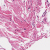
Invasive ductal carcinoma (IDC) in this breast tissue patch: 0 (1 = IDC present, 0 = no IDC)